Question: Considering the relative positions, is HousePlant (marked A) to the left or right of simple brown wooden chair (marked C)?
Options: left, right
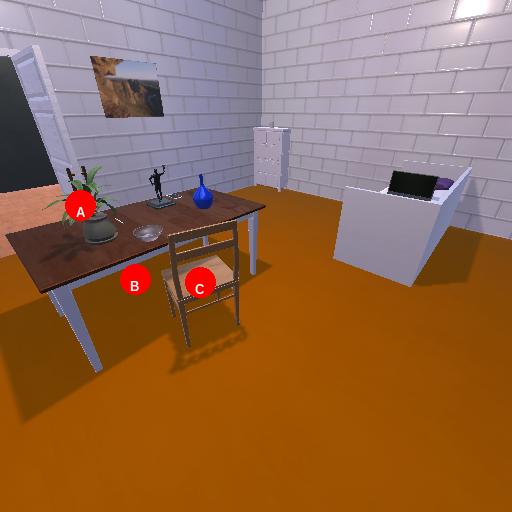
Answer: left